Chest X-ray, AP view. Patient: 57 years old, sex M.
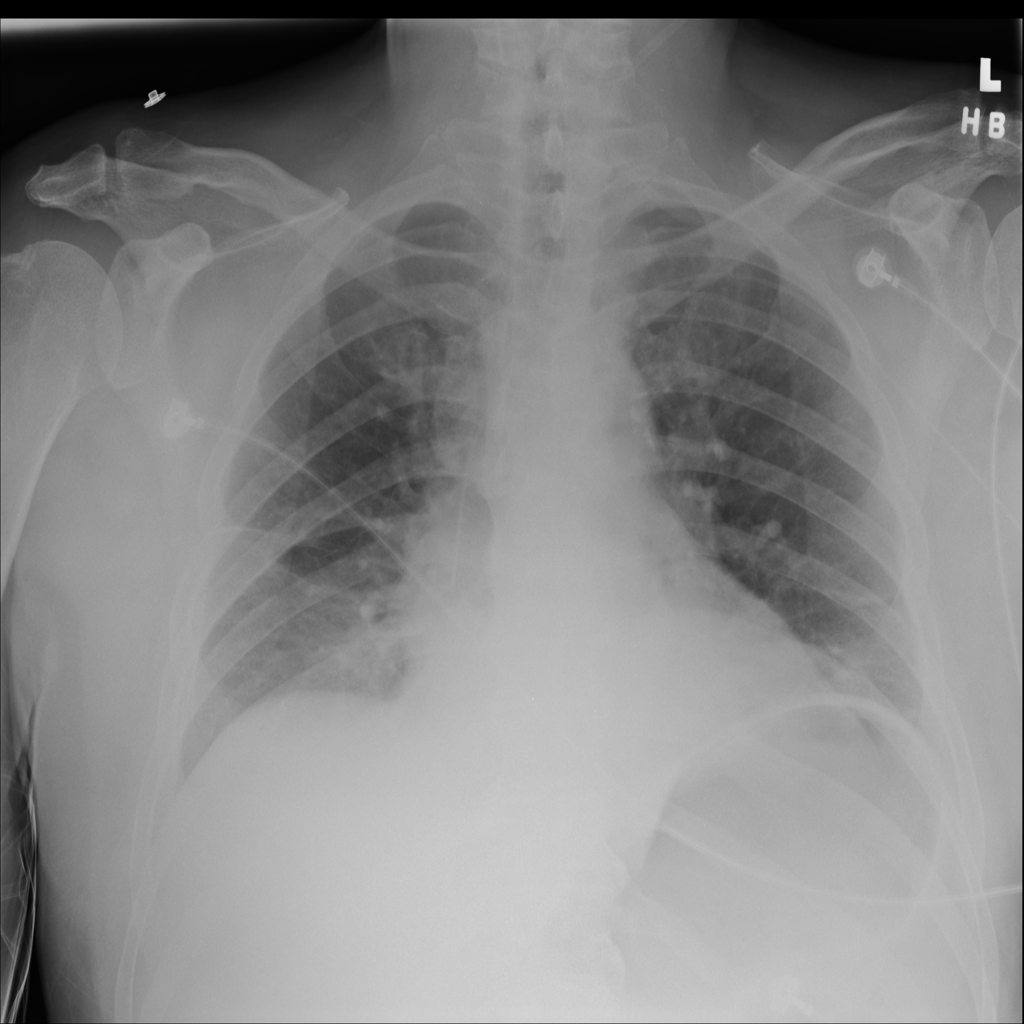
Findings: Atelectasis, Pneumonia